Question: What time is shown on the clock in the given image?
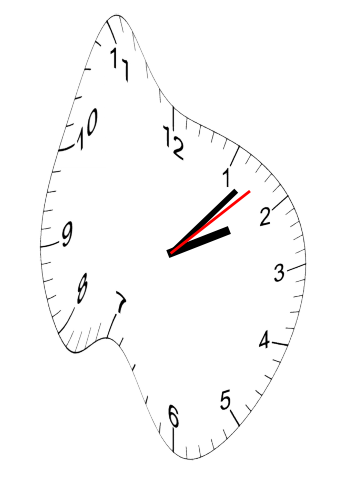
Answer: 02:07:08